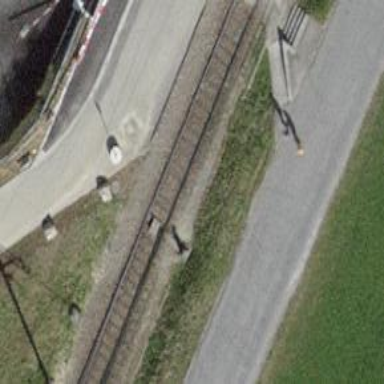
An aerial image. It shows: Railway switch.